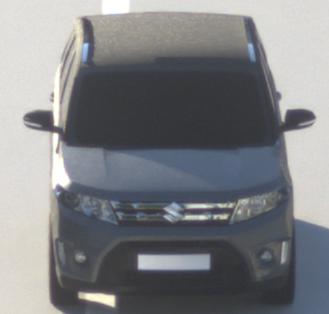
Make: Suzuki
Model: Vitara 1.6
Detailed model: Vitara (LY)
Model produced from: 2015/04
Model produced until: 2018/08
Doors: 5
Color: gray
Road condition: dry road
Daytime: sunrise or sunset
Contrast: medium contrast